Question: I'd like to setup an android wear app that extends push notifications by stacking multiple notifications and then displaying different background images and action on each stacked notification.
<URL>
This is how the stacked notifications would look and then cards in the 2nd and 3rd columns would have unique background images.
I can get the background image to show up on a single notification, but when I moved to stacked notifications, they do not show up.
Does anyone know if this is possible at this time?

Example Code..
'''
// Main Notification Object
NotificationCompat.Builder wearNotificaiton = new NotificationCompat.Builder(this)
.setDefaults(Notification.DEFAULT_ALL)
.setSmallIcon(R.drawable.icon)
.setWhen(System.currentTimeMillis())
.setTicker(title)
.setContentTitle(title)
.setContentText(text);
wearNotificaiton.setGroup(GROUP_ALARM_KEY);
// Create second page
Notification TrendPage =
new NotificationCompat.Builder(this)
.setLargeIcon(trendImage)
.setStyle(new NotificationCompat.BigPictureStyle().bigPicture(trendImage))
.build();
// Create third page
Notification ChartPage =
new NotificationCompat.Builder(this)
.setLargeIcon(trendImage)
.setStyle(new NotificationCompat.BigPictureStyle().bigPicture(trendImage))
.setContentTitle("test title 1")
.build();
// wearable extender to add 2nd page and extend the main notification
NotificationCompat.Builder extendedNotification =
new NotificationCompat.WearableExtender()
.addPage(TrendPage)
.addPage(ChartPage)
.extend(wearNotificaiton)
.addAction(alertPageAction);
'''
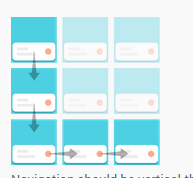
Answer: I've just played with this a little bit and I'm afraid that having different backgrounds in one group is simply not possible. It doesn't matter if you have just a group of notifications or group of notifications with pages - there will be only one background for entire stack.
If you will disable the 'setGroup' line everything will work fine with backgrounds - you will have different backgrounds on first page.
BTW. To set a background for particular notification just make use of 'WearableExtender':
'''
.extend(new NotificationCompat.WearableExtender().setBackground(trendImage))
'''
instead of applying 'largeIcon' or 'BigPictureStyle'. But this doesn't solve your problem with groups of course.